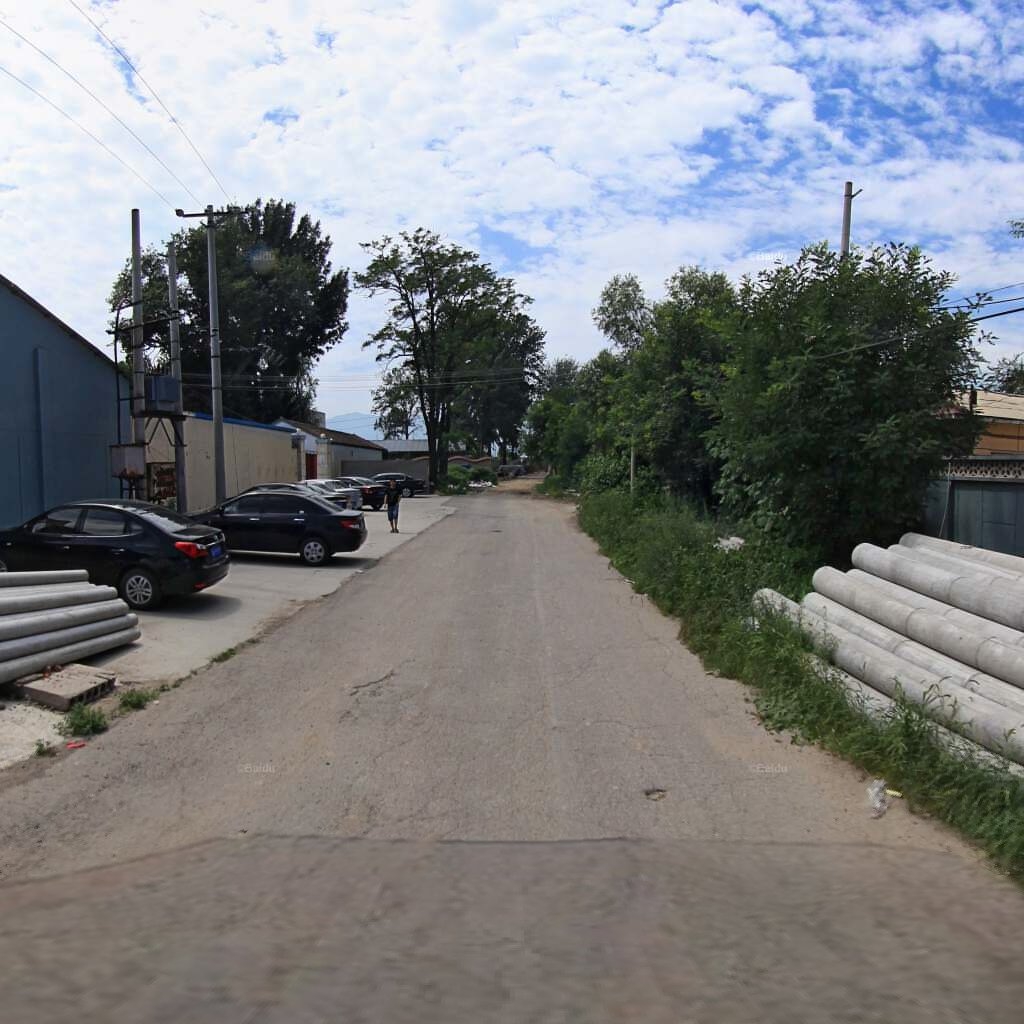
Region: Haidian
Road damage annotations: pothole, alligator crack